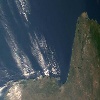
Label: water